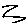
Label: zigzag